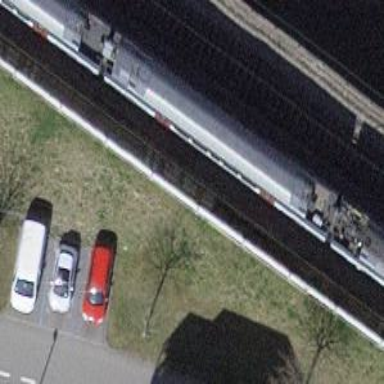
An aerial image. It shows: Single railway track with electrification through contact line.